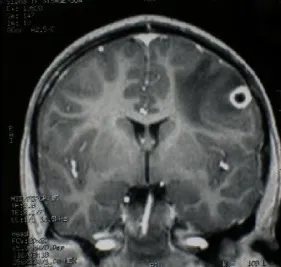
Brain MRI before specific treatment. Axial T2-weighted MRI shows an alteration in left frontal-parietal cortex attributing to vasogenic edema. Coronal T1-weighted post contrast MRI shows a little ring-enhancing lesion in left frontal cortex.
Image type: radiology (mri)